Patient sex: M
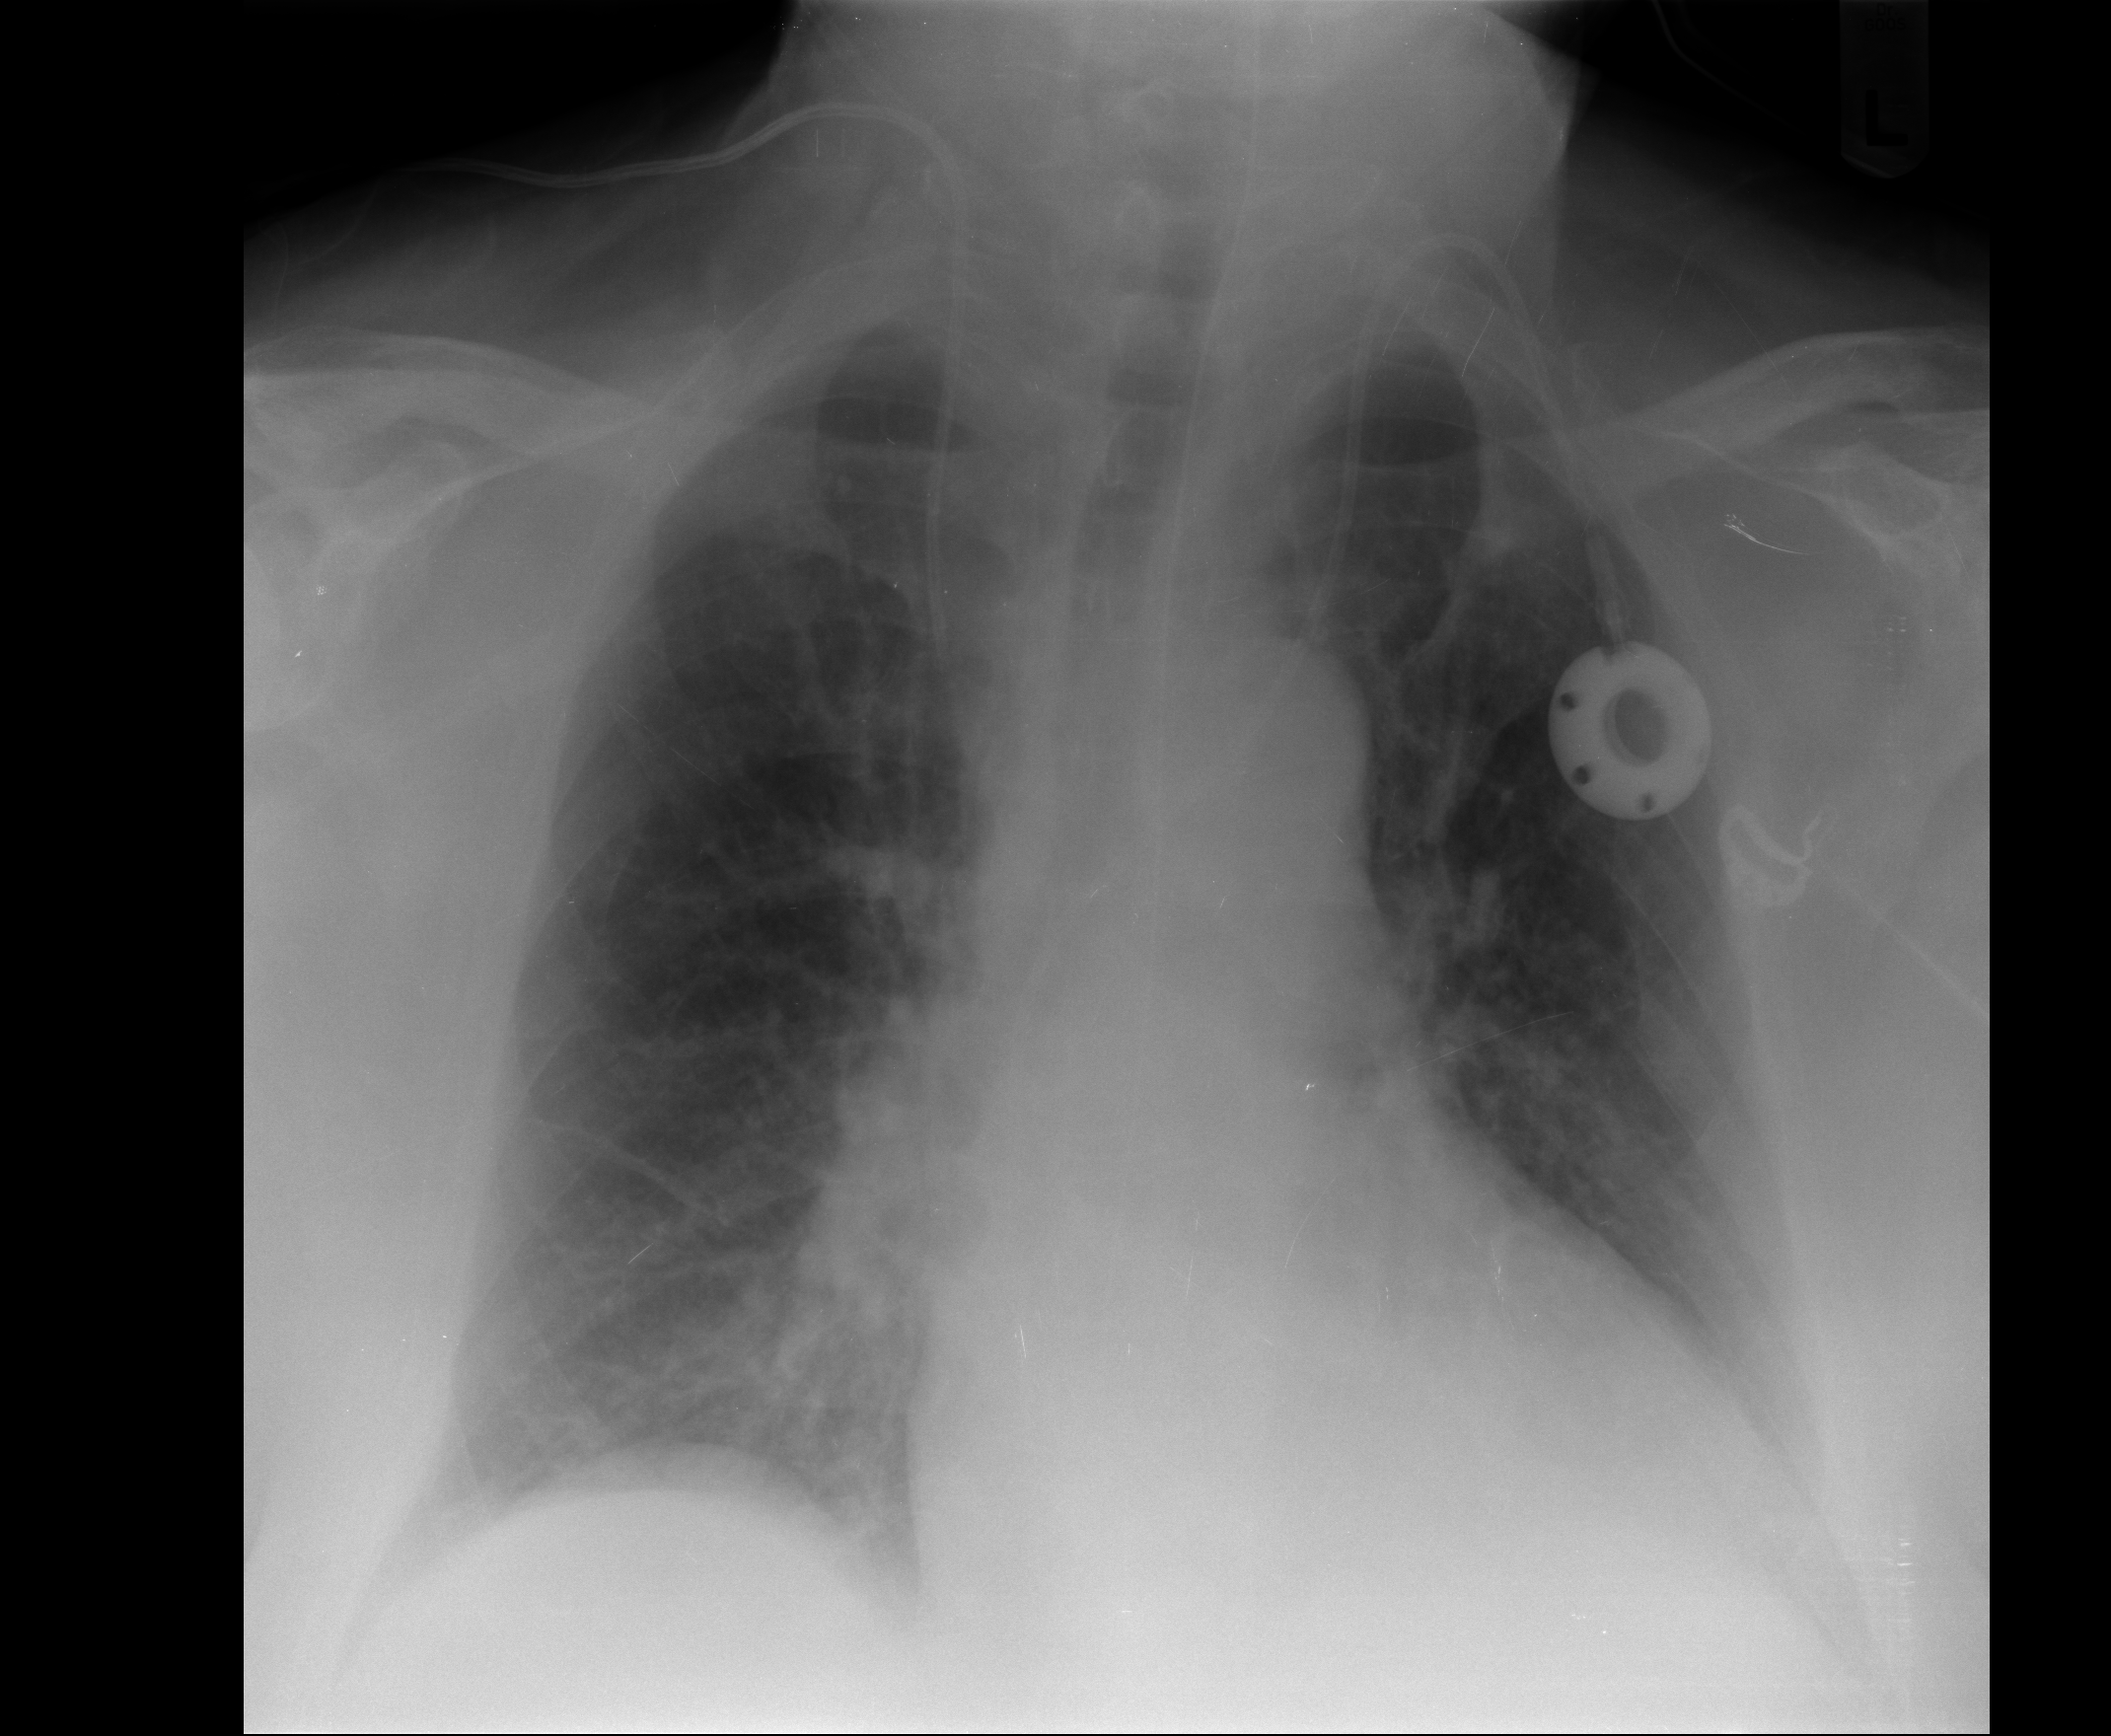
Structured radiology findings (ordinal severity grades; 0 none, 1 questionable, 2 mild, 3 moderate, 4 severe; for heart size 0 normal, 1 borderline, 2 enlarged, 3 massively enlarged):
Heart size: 2
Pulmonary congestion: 2
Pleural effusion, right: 1
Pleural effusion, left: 2
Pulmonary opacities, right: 0
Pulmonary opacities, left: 0
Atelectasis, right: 2
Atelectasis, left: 2